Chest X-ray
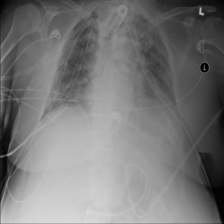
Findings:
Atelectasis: negative
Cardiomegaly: negative
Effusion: negative
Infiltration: positive
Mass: negative
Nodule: negative
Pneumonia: negative
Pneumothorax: negative
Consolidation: negative
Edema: negative
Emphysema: negative
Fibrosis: negative
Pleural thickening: negative
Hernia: negative